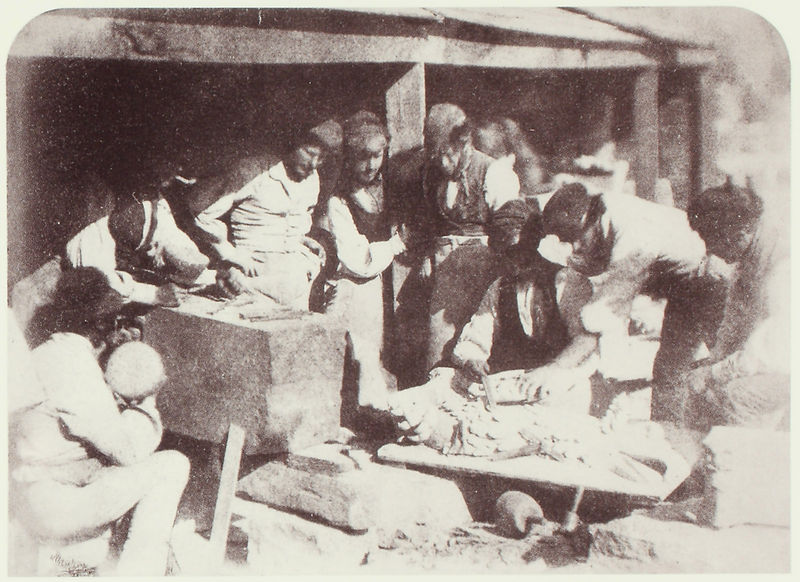
Titel: Maurer arbeitend an einer Greif-Skulptur / Macons travaillant sur un griffon sculpté
Künstler: D.-O. Hill
Schlagwörter: gruppe, mann, schatten, menschen, sand, sitzen, frau, holz, hut, licht, männer, haus, alt, kappe, mützen, stehen, stein, steine, schauen, hütte, sonne, arbeit, schuppen, skulptur, beobachten, markt, arbeiter, unterstand, balken, steinmetz, foto, fotografie, offen, schwarz weiss, kugel, untersuchung, handwerk, handwerker, werkstatt, werkzeug, quader, hammer, block, fotographie, ägypten, baracke, bildhauer, archäologie, ausgrabung, steinblock, werkbank, interesse, männe, messen, schlegel, meißel, feile, archäologen, forographie, steinmetze, restaurieren, restauratoren, 19. jahrhundert, ütte